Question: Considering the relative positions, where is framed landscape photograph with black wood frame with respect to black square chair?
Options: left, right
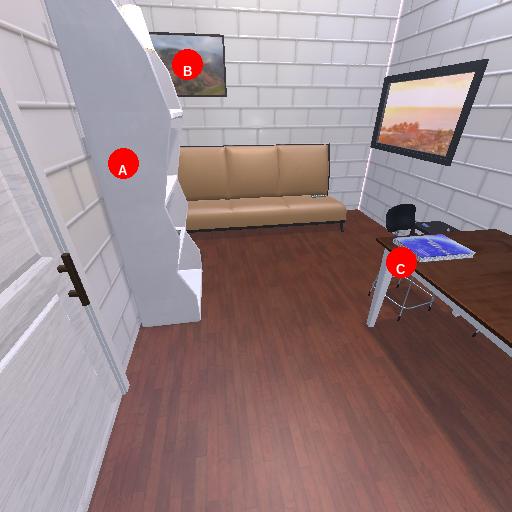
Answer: left